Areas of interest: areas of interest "Park and greenspace"
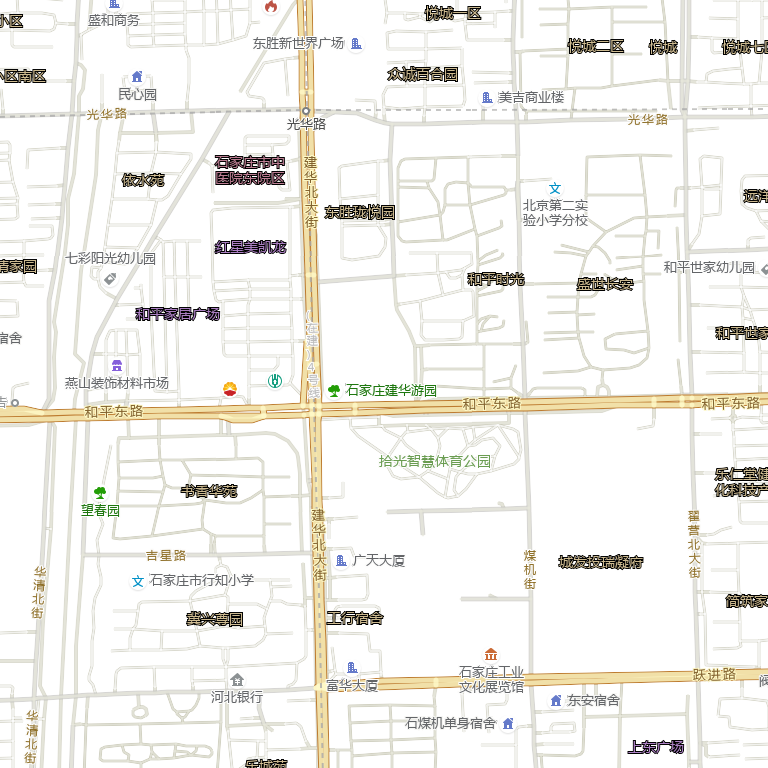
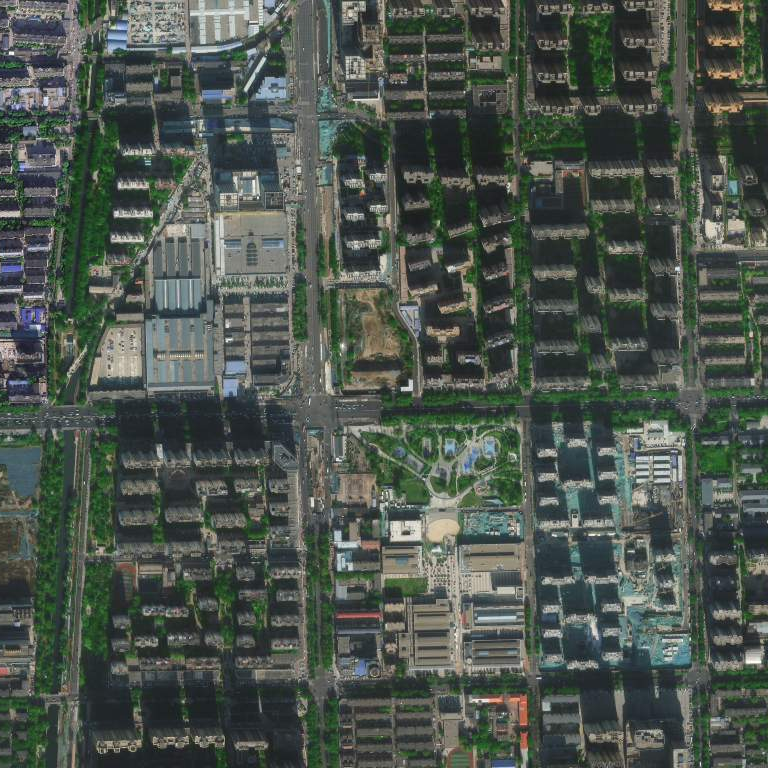